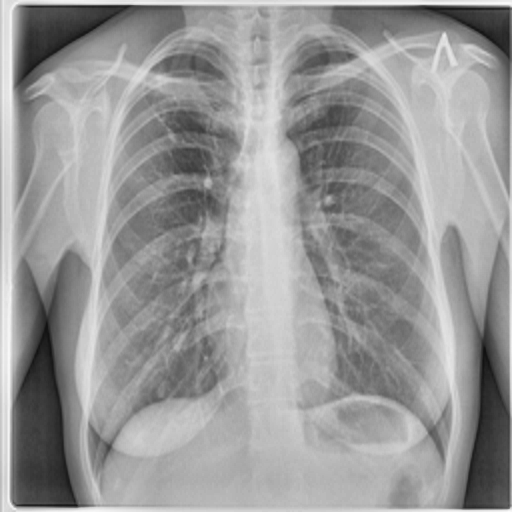
Finding: TUBERCULOSIS